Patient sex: M
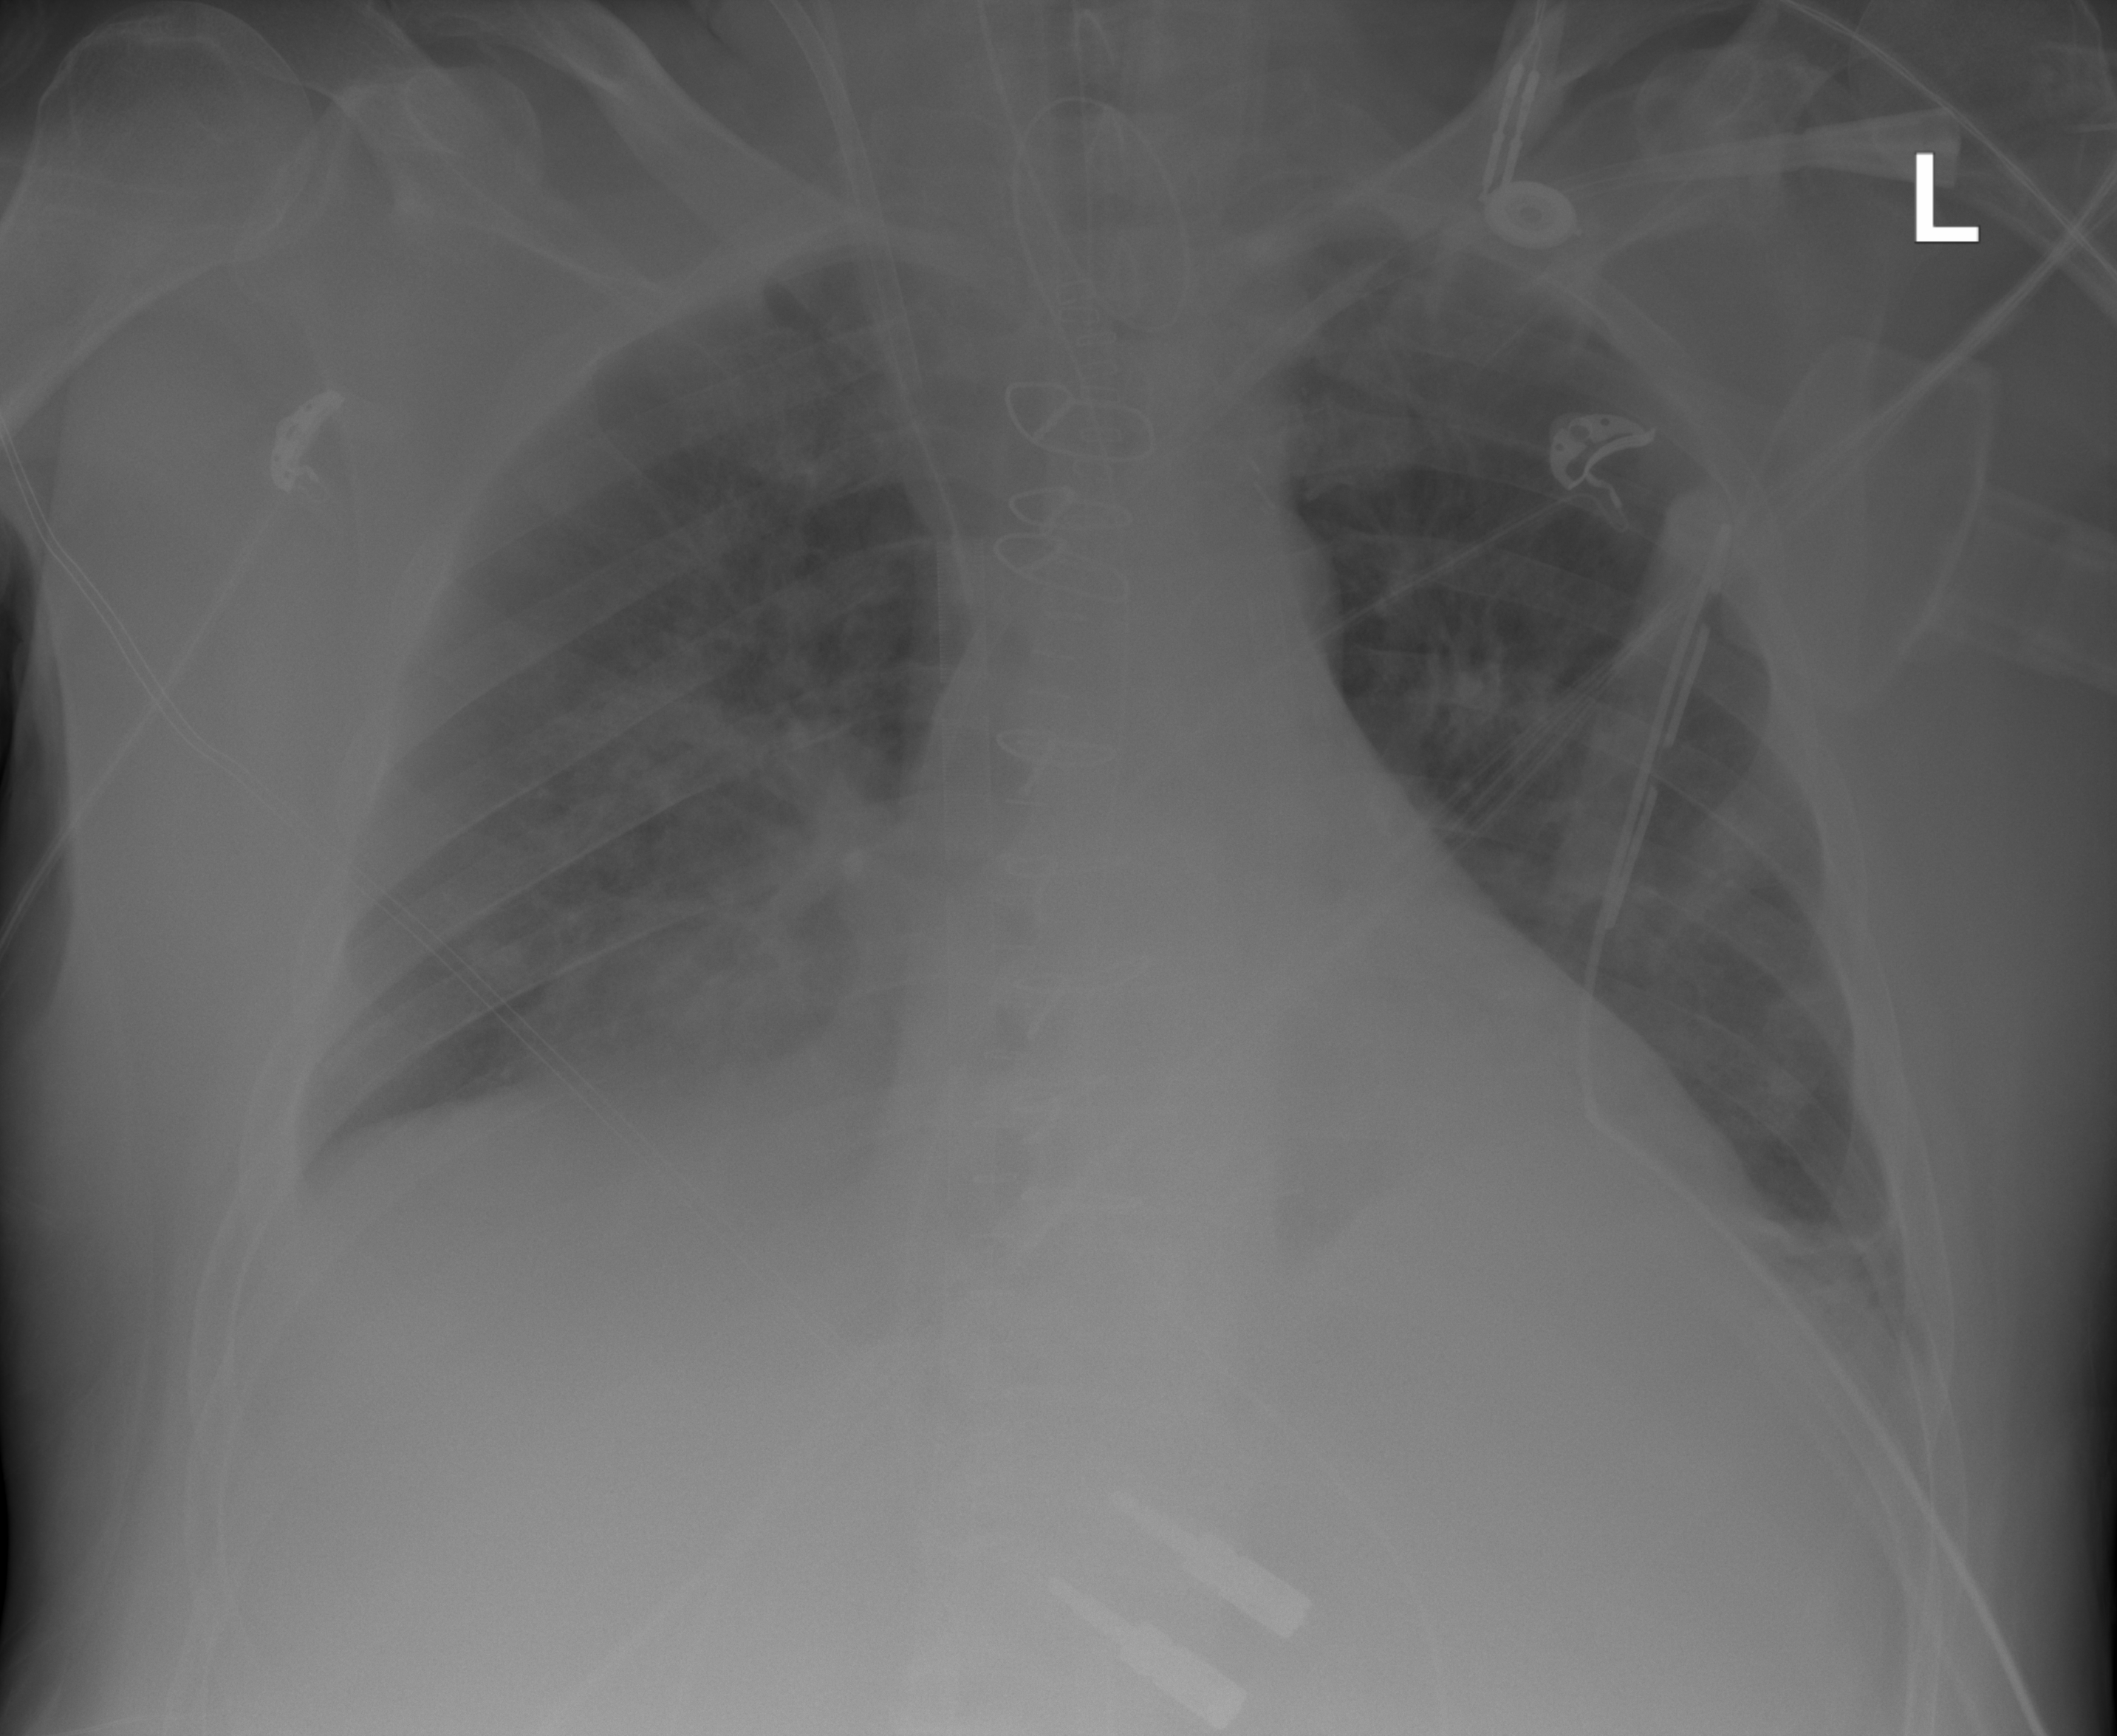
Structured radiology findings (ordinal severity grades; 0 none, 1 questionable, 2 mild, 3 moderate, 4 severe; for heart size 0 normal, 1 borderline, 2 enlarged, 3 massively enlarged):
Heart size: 1
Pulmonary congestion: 2
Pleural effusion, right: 2
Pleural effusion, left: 2
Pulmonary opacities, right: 2
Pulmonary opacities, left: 2
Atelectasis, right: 2
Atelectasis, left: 2